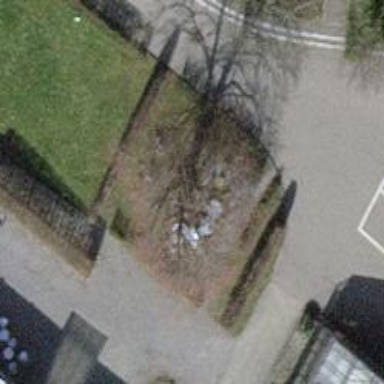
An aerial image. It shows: Bench.